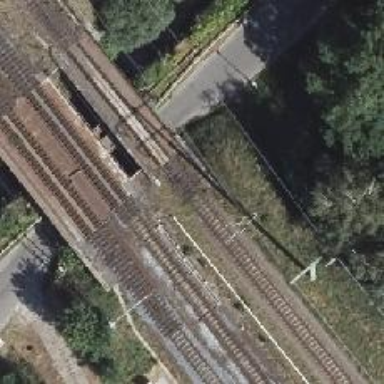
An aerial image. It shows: Bridge over electrified railway with contact line.